Question: I am trying to use HTML and CSS instead of images to show some arrows -- Here is the image:

I'm trying to make these arrows with before and after pseudo-elements, but I have got problems.
Here's my code:
HTML:
'''
<ul class="steps-list">
<li class="step-item">
<a href="#" class="step-link">Contact us</a>
</li>
<li class="step-item">
<a href="#" class="step-link">Consult with RCIC</a>
</li>
<li class="step-item">
<a href="#" class="step-link">Apply via your pathway</a>
</li>
<li class="step-item">
<a href="#" class="step-link">Settle in Canada</a>
</li>
</ul>
'''
SASS:
'''
.steps-list {
display: flex;
.step-item {
display: inline-block;
text-align: center;
width: 25%;
.step-link {
font-weight: bold;
background: #e2e3e4;
width: 100%;
display: inline-block;
padding: 2rem 1rem;
&:hover {
@include gradient(left, $gradientList2);
}
}
}
}
'''
I have followed this article by the way:
<URL>
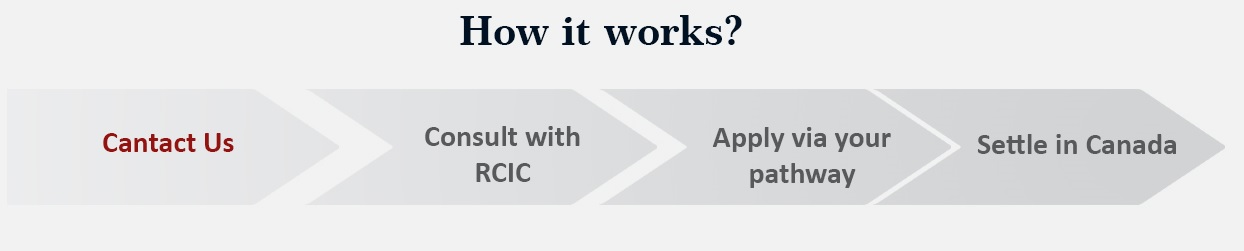
Answer: [Edit] After looking at your image again, I failed to account for the first element being flat. I have updated my answer.
Using before,after, and nth-child selectors, you can achieve what you showed in your image. The before and after pseudo elements are used to create the top and bottom half of the arrows while the nth-child selectors are used to make the arrows appear to be progressively closer together.
'''
.steps-list {
display: flex;
list-style: none;
}
.steps-list .step-item {
position: relative;
display: flex;
align-items:center;
text-align: center;
width: 25%;
}
.steps-list .step-item .step-link {
font-weight: bold;
width: 100%;
display: inline-block;
padding:10px 5px;
box-sizing:border-box;
}
.step-link::before {
content: "";
display: block;
position: absolute;
transform: skew(-40deg, 0);
background: #e2e3e4;
height: 50%;
bottom: 0;
z-index: -1;
left:5px;
}
.step-link::after {
content: "";
display: block;
position: absolute;
transform: skew(40deg, 0);
background: #e2e3e4;
height: 50%;
top: 0;
z-index: -1;
left:5px;
}
.step-item:nth-child(1){
overflow:hidden;
}
.step-item:nth-child(1) .step-link::after {
width:95%;
left:-15px;
}
.step-item:nth-child(1) .step-link::before {
width: 95%;
left:-15px;
}
.step-item:nth-child(2) .step-link::after {
width: 90%;
}
.step-item:nth-child(2) .step-link::before {
width: 90%;
}
.step-item:nth-child(3) .step-link::after {
width: 95%;
}
.step-item:nth-child(3) .step-link::before {
width: 95%;
}
.step-item:nth-child(4) .step-link::after {
width: 100%;
}
.step-item:nth-child(4) .step-link::before {
width: 100%;
}
'''
'''
<ul class="steps-list">
<li class="step-item">
<a href="#" class="step-link">Contact us</a>
</li>
<li class="step-item">
<a href="#" class="step-link">Consult with RCIC</a>
</li>
<li class="step-item">
<a href="#" class="step-link">Apply via your pathway</a>
</li>
<li class="step-item">
<a href="#" class="step-link">Settle in Canada</a>
</li>
</ul>
'''